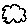
Label: cloud